Question: I have 2 Entities:
'''
Game
Batting
'''
A Game has several other properties, 'date', 'location' etc
A Game has several 'Batting' Entites, i.e a game of cricket
A Batting has several properties, 'Runs, Dismissal, Player'
'Game.php'
'''
/**
*
* @ORM\OneToMany(targetEntity="Batting", mappedBy="game", cascade={"persist", "remove"})
*/
private $battings;
/**
* Add battings
*
* @param \CW\CricketBundle\Entity\Batting $battings
* @return Game
*/
public function addBatting(\CW\CricketBundle\Entity\Batting $battings)
{
$this->battings[] = $battings;
return $this;
}
'''
'Batting.php'
'''
/**
* @ORM\ManyToOne(targetEntity="CW\CricketBundle\Entity\Game", inversedBy="battings", cascade={"persist"})
* @ORM\JoinColumn(name="game_id", referencedColumnName="id")
*/
private $game;
'''
'GameAdmin.php'
'''
->with("Batting")
->add('battings', 'sonata_type_collection', array(), array(
'edit' => 'inline',
'inline' => 'table',
'sortable' => 'id',
))
'''
You can see what this like like below

The prblem is when adding a 'Batting' and saving the 'Game'.
I'd expect the 'game_id' to be saved in the batting db table, but its always NULL.
Any ideas what is wrong with my code?
Thanks
EDIT:
Changed code to:
'''
public function addBatting(\CW\CricketBundle\Entity\Batting $battings)
{
$battings->setGame($this);
$this->battings[] = $battings;
return $this;
}
'''
and
'''
public function setGame(\CW\CricketBundle\Entity\Game $game)
{
$this->game = $game;
return $this;
}
'''
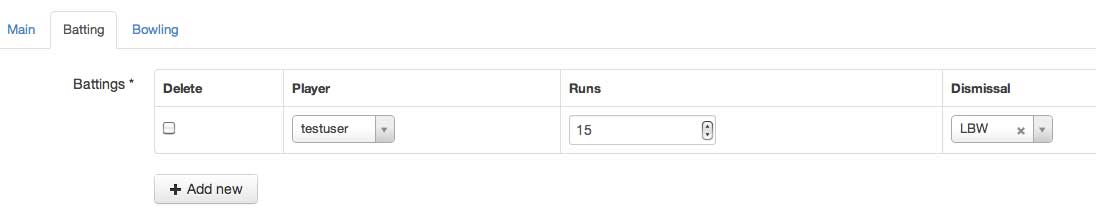
Answer: You need to set the game on each of your batting object.
'''
public function addBatting(\CW\CricketBundle\Entity\Batting $battings)
{
$battings->setGame($this);
$this->battings[] = $battings;
return $this;
}
'''